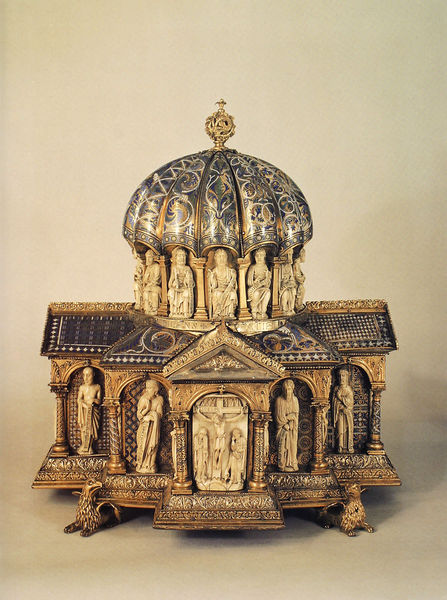
Titel: Das Kuppelreliquiar aus dem Welfenschatz
Institution: Berlin, Staatliche Museen - Preußischer Kulturbesitz
Schlagwörter: blau, holz, dach, kirche, gold, füße, figuren, kuppel, metall, foto, truhe, deckel, kirch, skulpturen, jesus, kreuzigung, götter, schrein, kästchen, reliquie, sarkophag, tabernakel, reliquiee, tbernakel